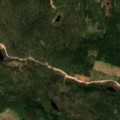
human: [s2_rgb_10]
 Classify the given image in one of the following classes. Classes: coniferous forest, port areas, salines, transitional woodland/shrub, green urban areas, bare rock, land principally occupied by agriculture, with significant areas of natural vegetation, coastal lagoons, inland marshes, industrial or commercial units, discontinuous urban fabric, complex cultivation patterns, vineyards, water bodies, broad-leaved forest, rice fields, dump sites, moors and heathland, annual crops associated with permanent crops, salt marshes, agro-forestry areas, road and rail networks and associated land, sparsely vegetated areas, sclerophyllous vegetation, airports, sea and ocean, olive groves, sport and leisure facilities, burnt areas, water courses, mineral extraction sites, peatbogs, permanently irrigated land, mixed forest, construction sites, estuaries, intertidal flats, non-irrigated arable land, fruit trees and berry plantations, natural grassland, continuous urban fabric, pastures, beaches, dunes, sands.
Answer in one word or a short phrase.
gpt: coniferous forest